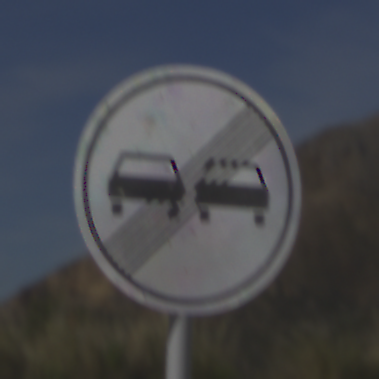
Verkehrszeichen: EndeUeberholverbot
Umgebung: Outdoor, RoadRail
Tageszeit: MorningAfternoon
Wetter: PartlyCloudy
Licht: Natural
Jahreszeit: NotSpecified
Kontrast: HighContrast